Interaction volume radius: 5 \u00c5
Interaction volume height: 15 \u00c5
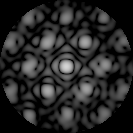
Disorder parameter: 0.2966